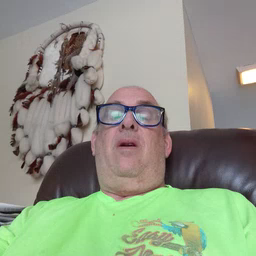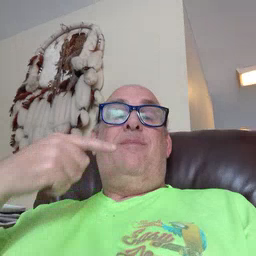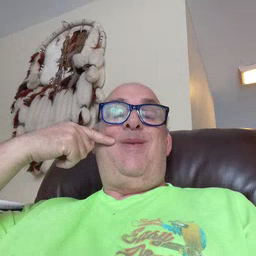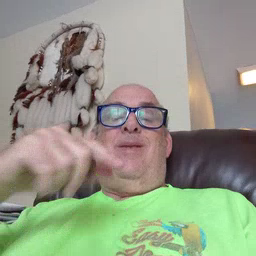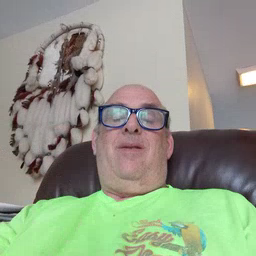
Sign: smile